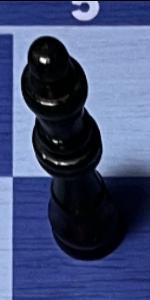
Label: Queen_Black